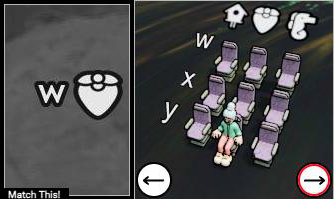
Task: seats
Answer: no